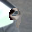
Label: 9